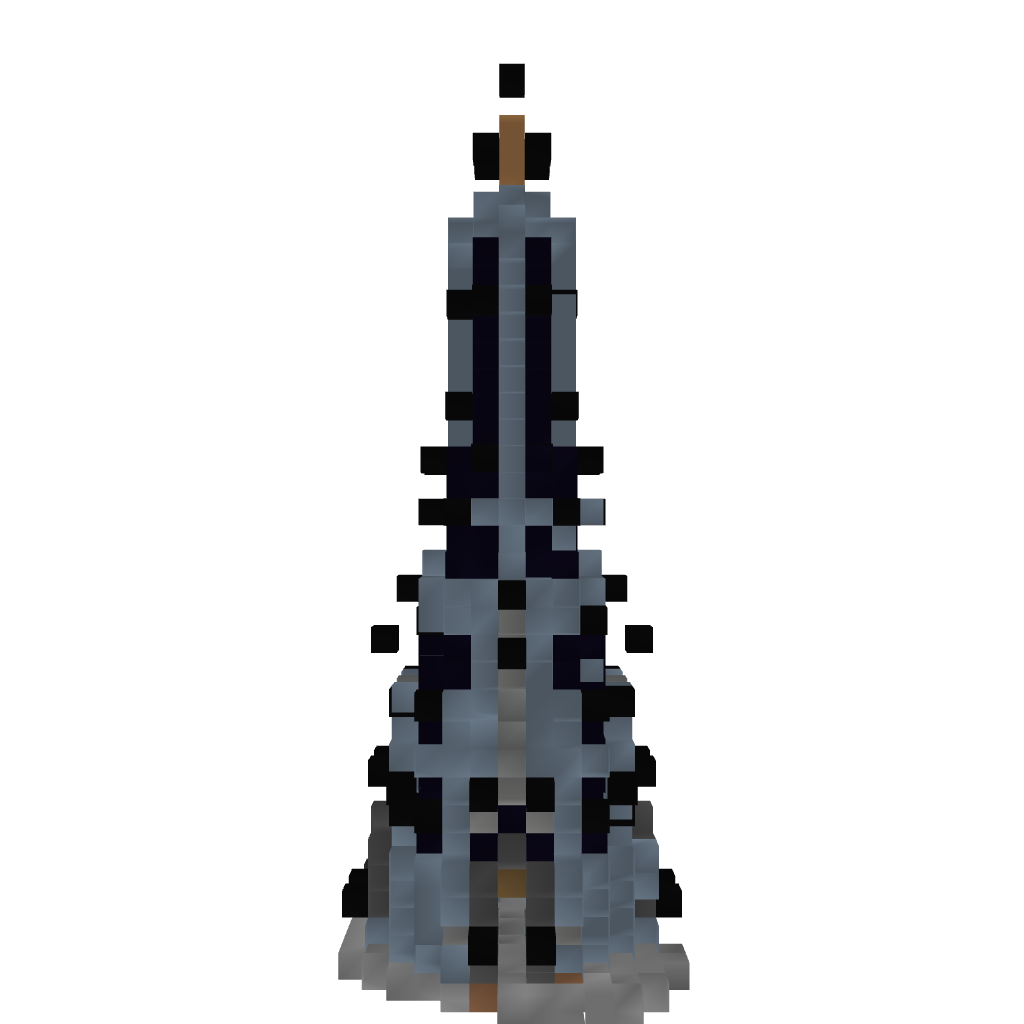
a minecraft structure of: Magician Tower